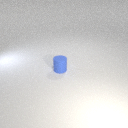
small blue rubber cylinder